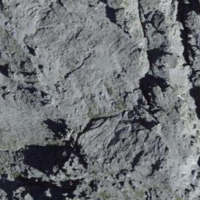
EUNIS habitat code: 48
Species observed at this site:
Gypaetus barbatus